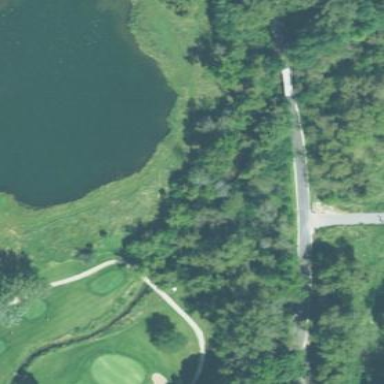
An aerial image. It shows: Scenic view of water hazard on golf course. The natural water feature adds beauty to the landscape.